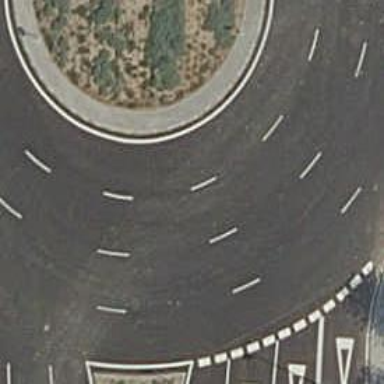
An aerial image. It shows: Residential road with roundabout.